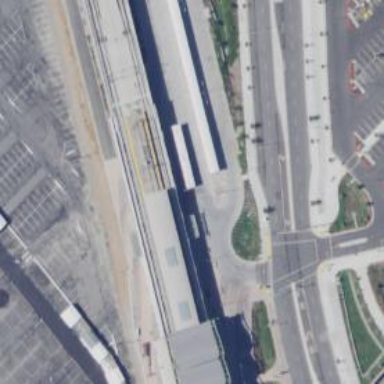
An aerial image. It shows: Busway road.